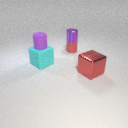
small purple metal cylinder above small red rubber cylinder